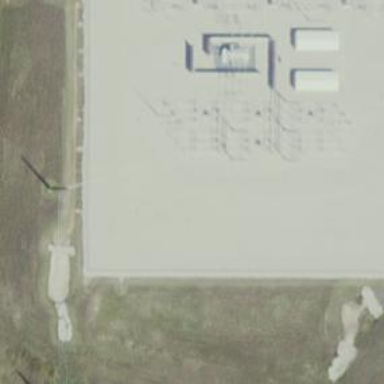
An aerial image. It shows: Switch used for power control.